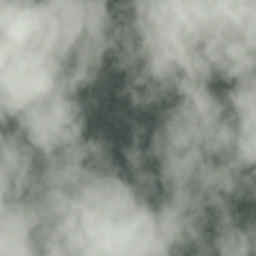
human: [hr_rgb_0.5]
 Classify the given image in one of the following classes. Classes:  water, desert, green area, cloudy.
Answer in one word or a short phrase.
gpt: cloudy